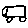
Label: car